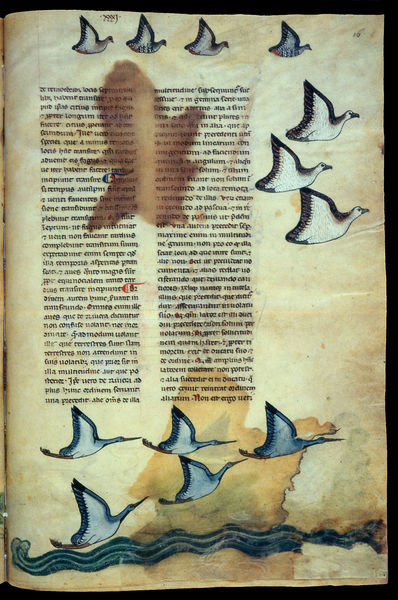
Titel: Falkenbuch Friedrichs des II.; De arte venandi cum avibus
Institution: Rom, Biblioteca Vaticana
Schlagwörter: blau, meer, vogel, wasser, schwarz, weiss, geschichte, vögel, fliegen, schrift, wellen, gans, schwan, vergilbt, möwe, buch, seite, text, buchstaben, gänse, fleck, buchseite, heft, schwäne, schmutzig, zweispaltig, wandervögel, seite#vögel